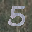
Label: 5